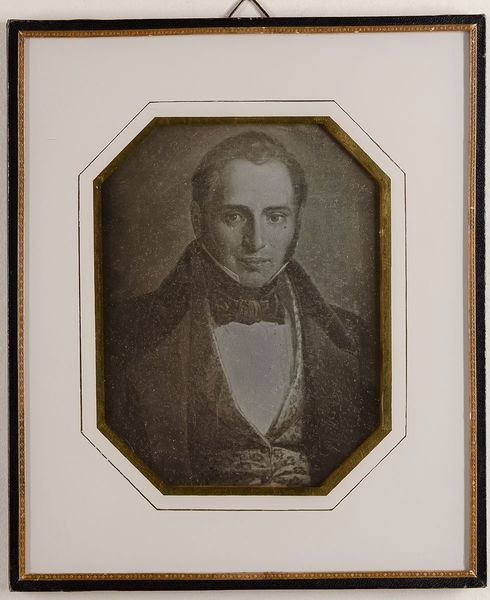
Titel: Unbekannter junger Mann
Künstler: Bernhard Axel Bendixen
Standort: Hamburg
Institution: Museum für Kunst und Gewerbe Hamburg
Schlagwörter: mann, malerei, brustbild, foto, fotografie, photographie, photo, reproduktion, lichtbild, daguerreotypie, bildwerke, angewandte und bildende kunst, hessische systematik, gemälde, reproduktionsfotografie, kunstreproduktion, reproduktionsphotographie, gemäldes